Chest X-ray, AP view. Patient: 56 years old, sex F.
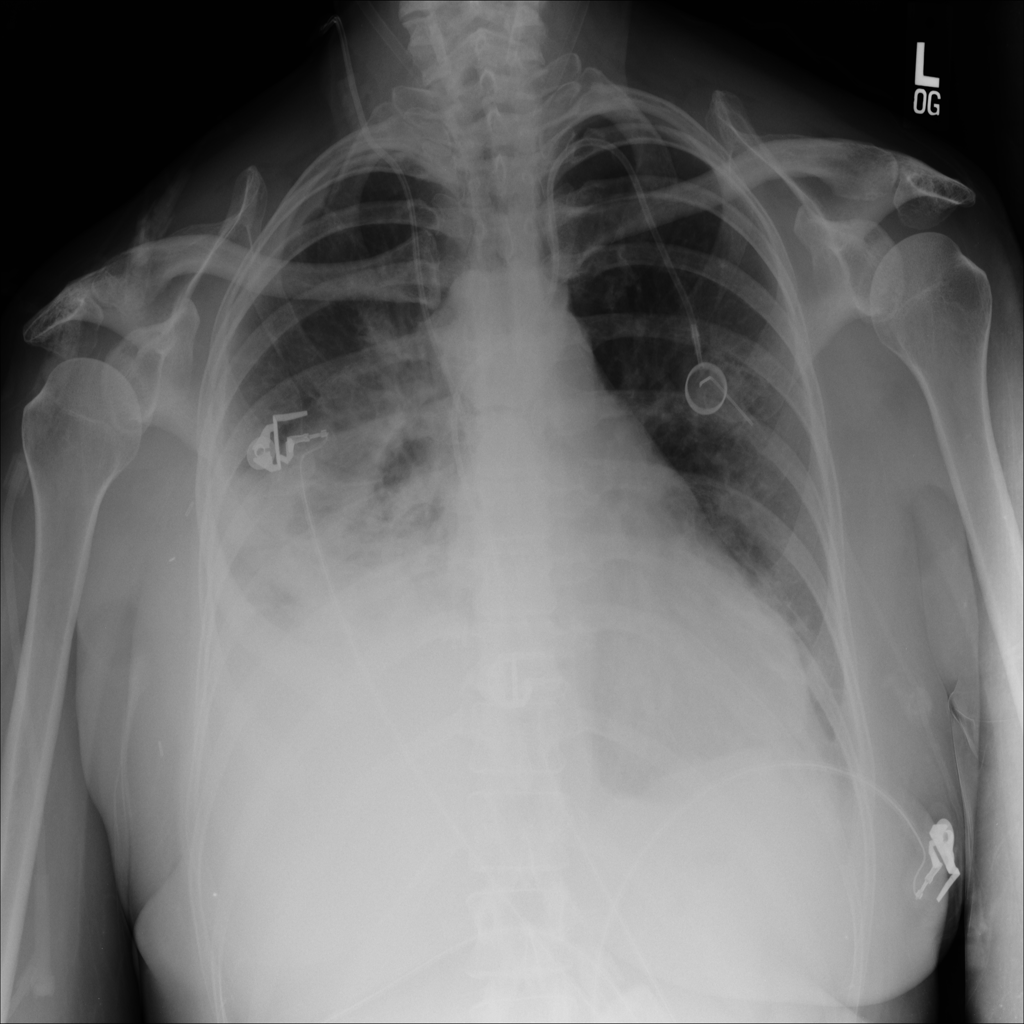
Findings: No Finding